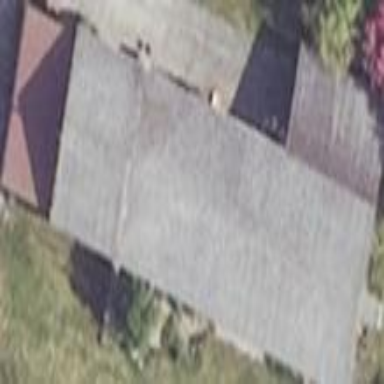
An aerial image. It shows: Flat-roofed building.